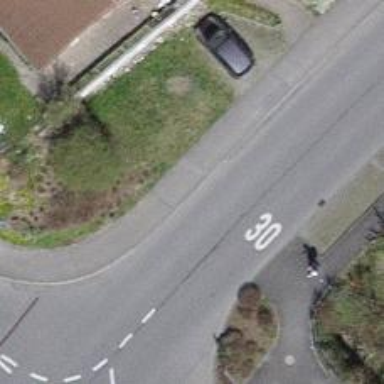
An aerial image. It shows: Kerb barrier.